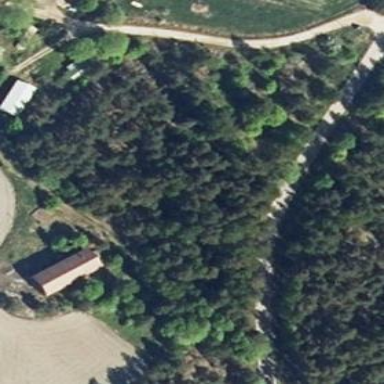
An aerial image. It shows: Beautiful woodland area.